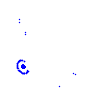
Particle: kaon